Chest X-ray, AP view. Patient: 23 years old, sex F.
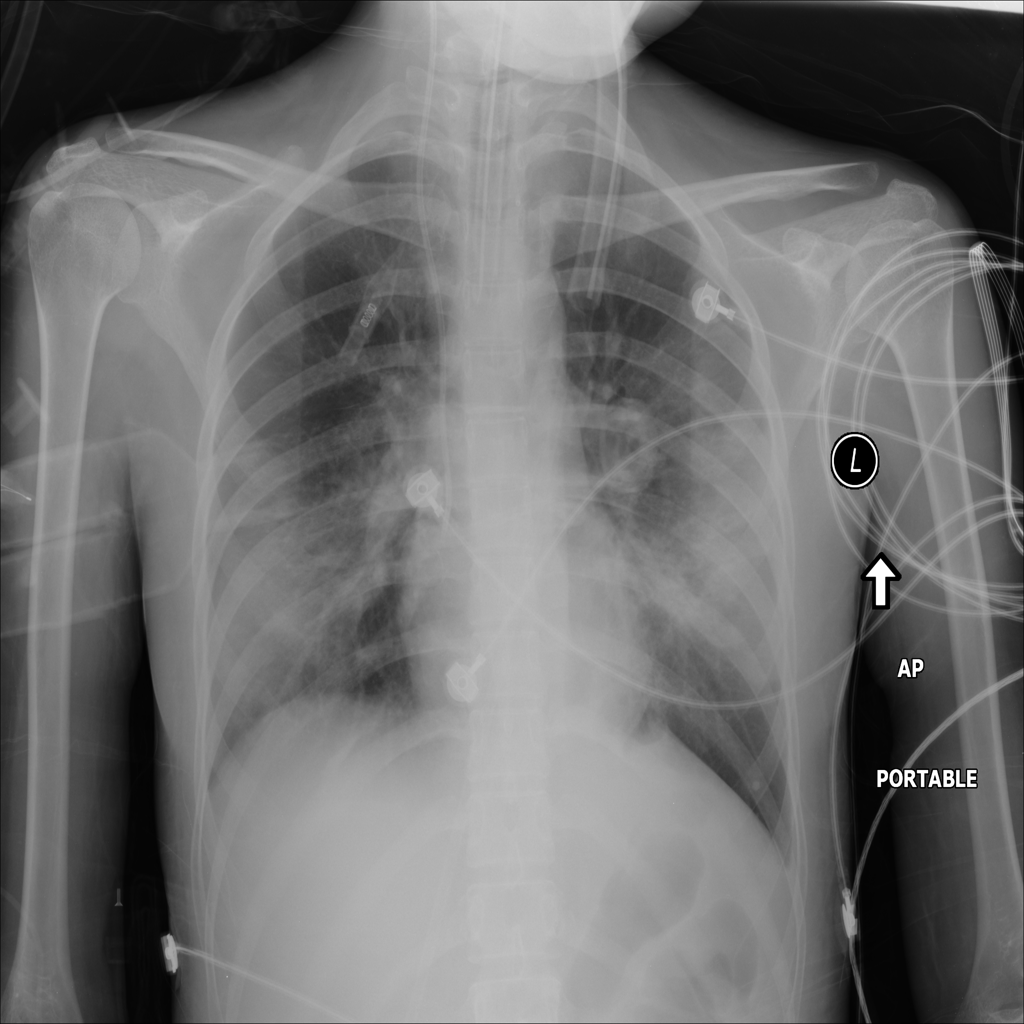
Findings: No Finding